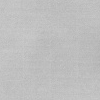
Atmospheric dust classification: dusty